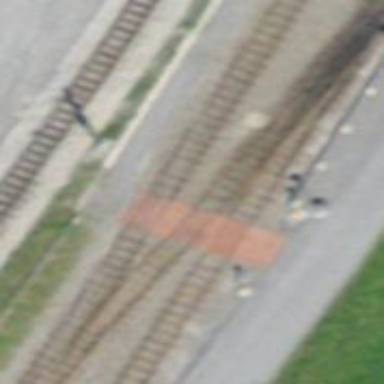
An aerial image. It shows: Crossing for the railway.